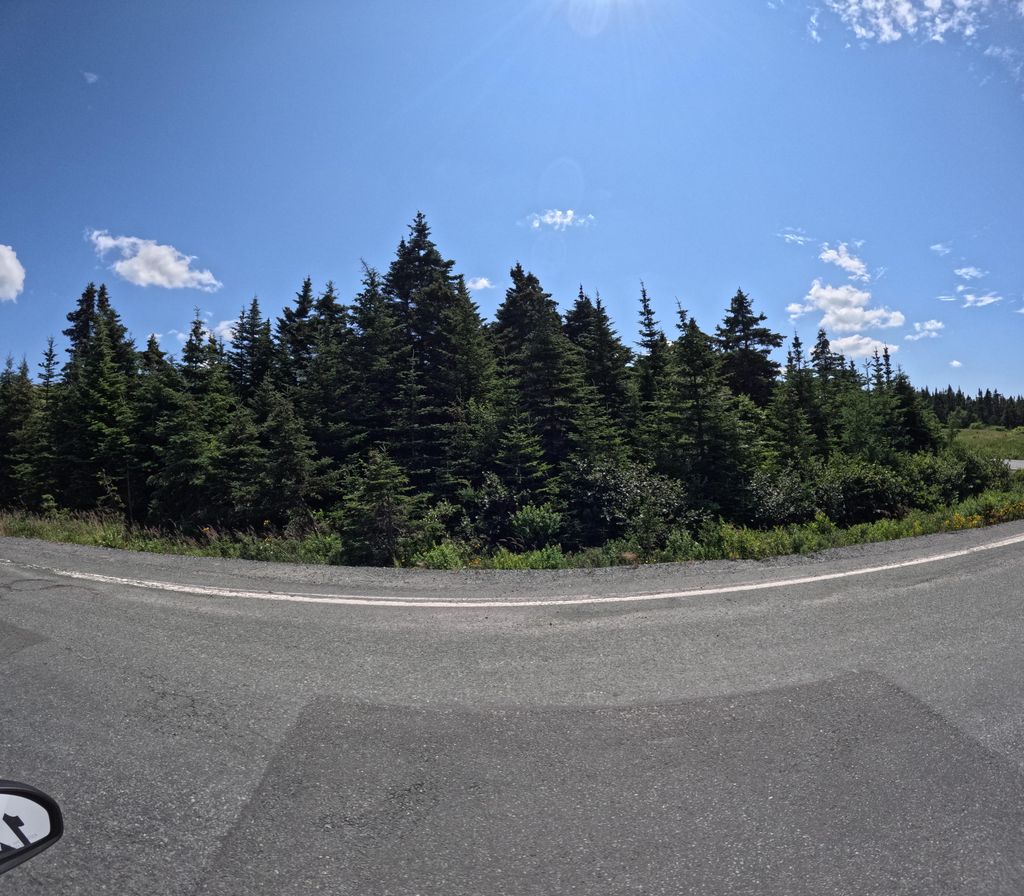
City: st_johns